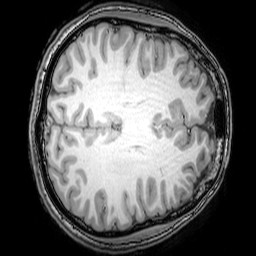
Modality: T1w
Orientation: axial
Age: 24
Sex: male
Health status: healthy
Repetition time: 0.081 s
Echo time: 0.037 s